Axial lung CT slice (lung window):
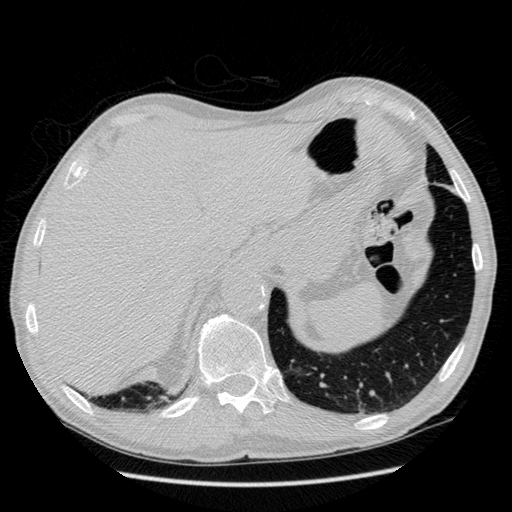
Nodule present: no